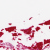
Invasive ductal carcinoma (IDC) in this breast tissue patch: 0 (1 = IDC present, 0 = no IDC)